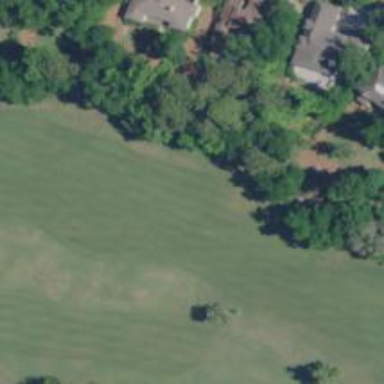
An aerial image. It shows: View of golf hole.